Field crop: maize
Growth stage: 1
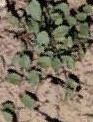
Species: convolvulus